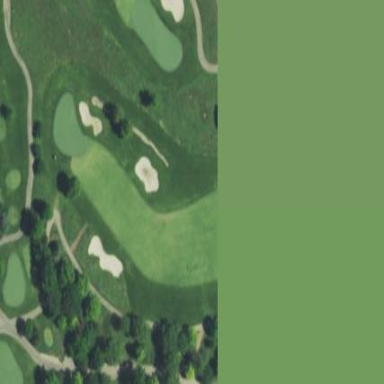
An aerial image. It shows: Golf rough area.